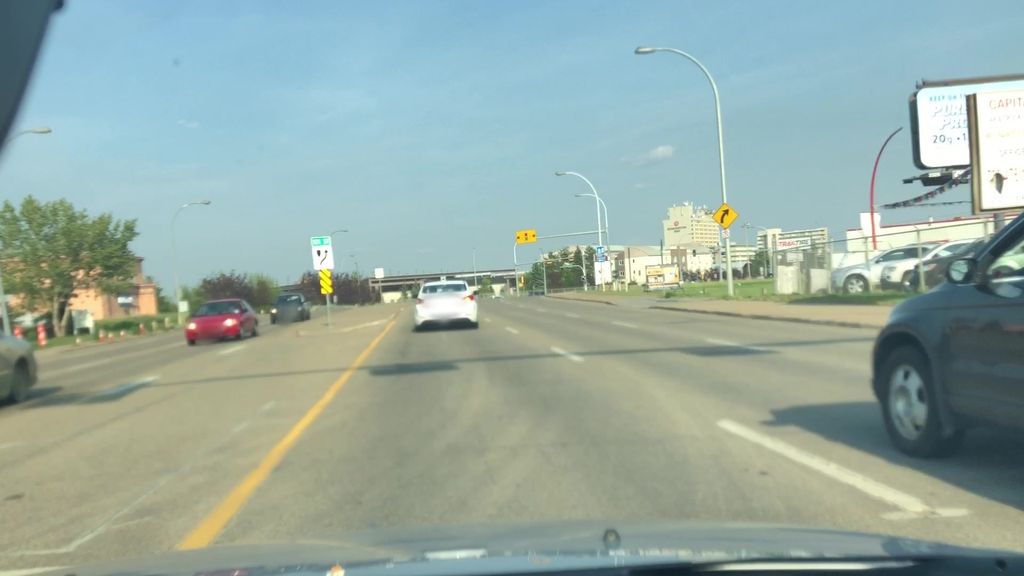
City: edmonton